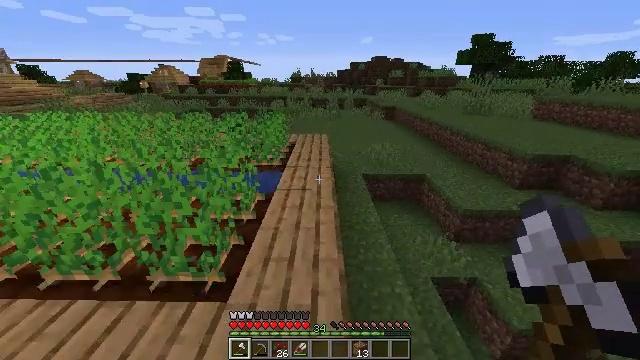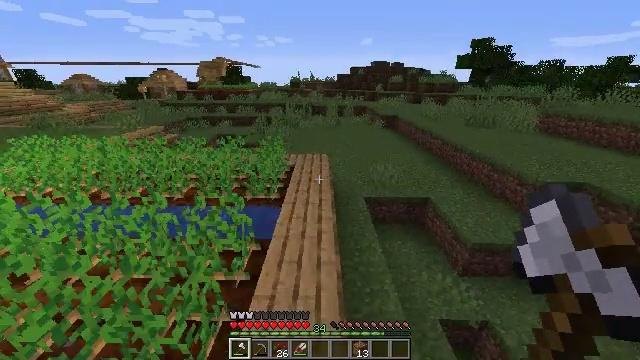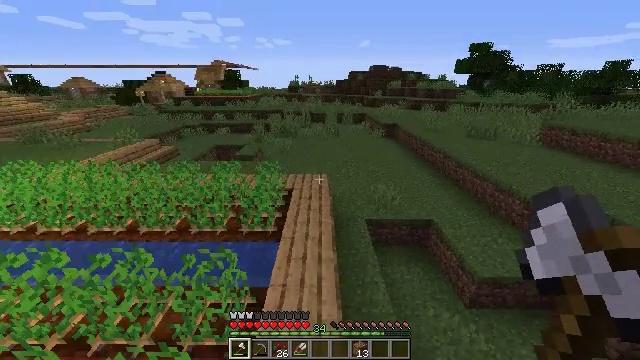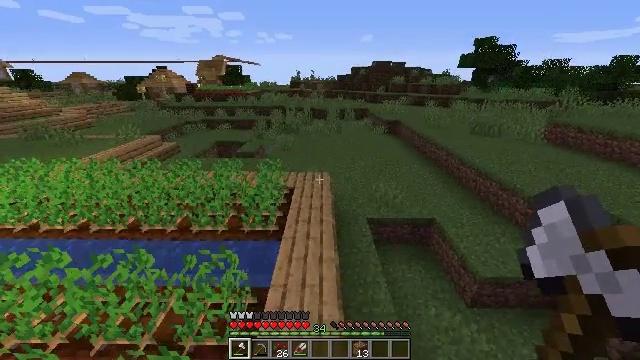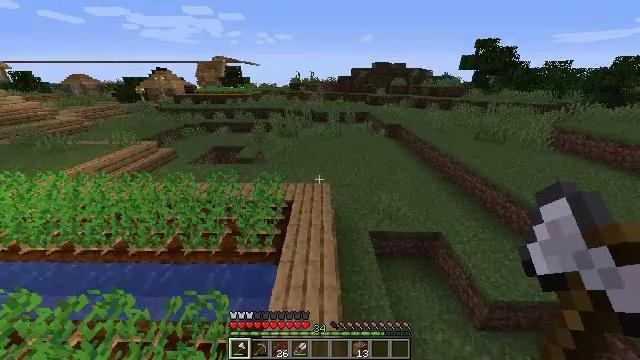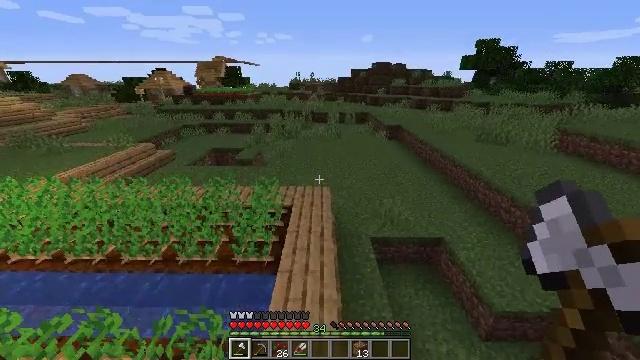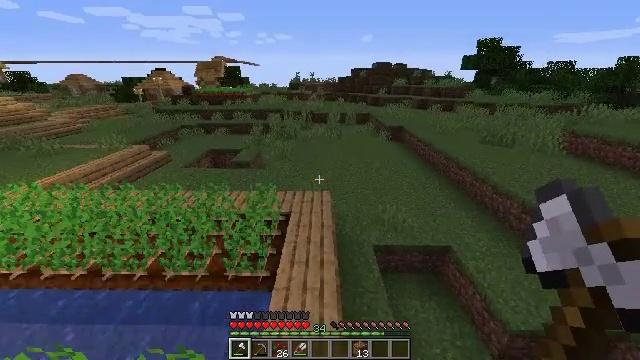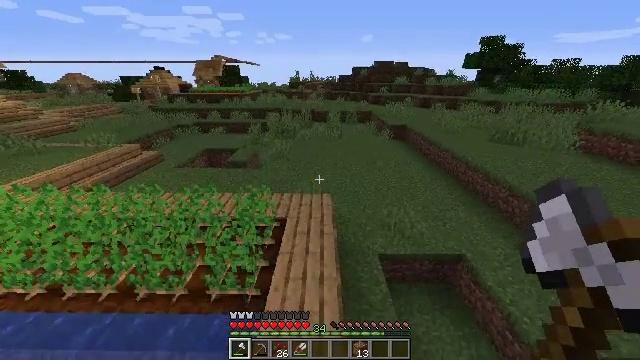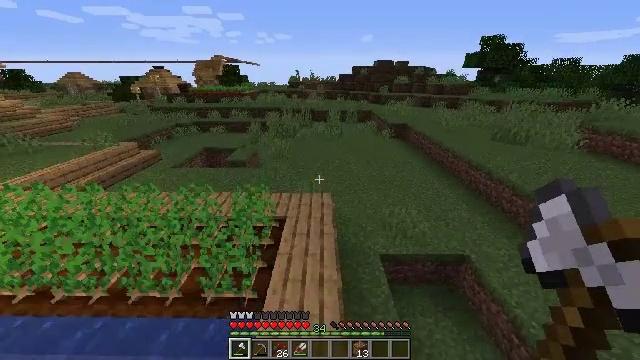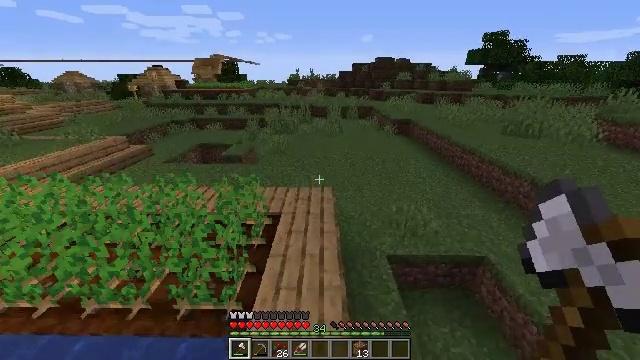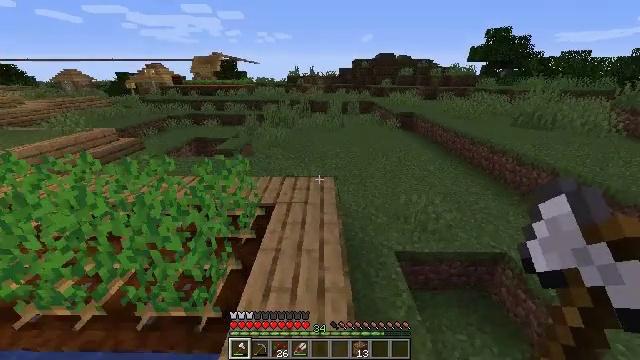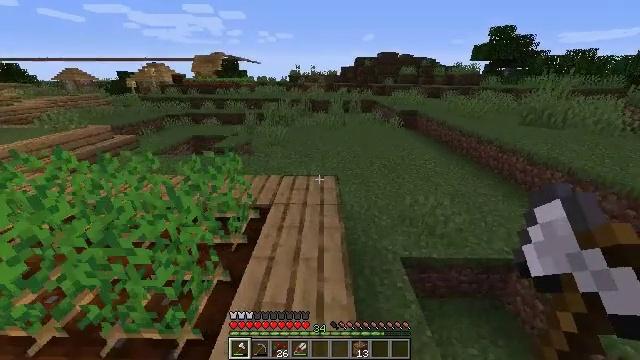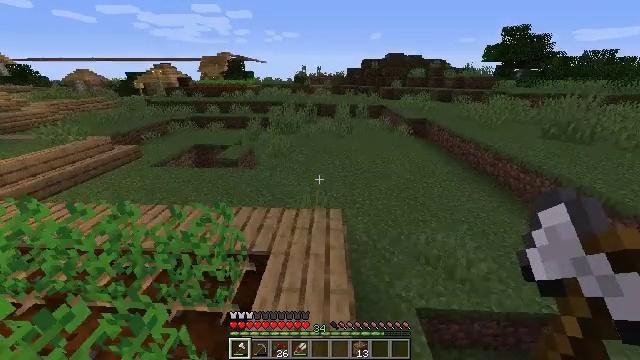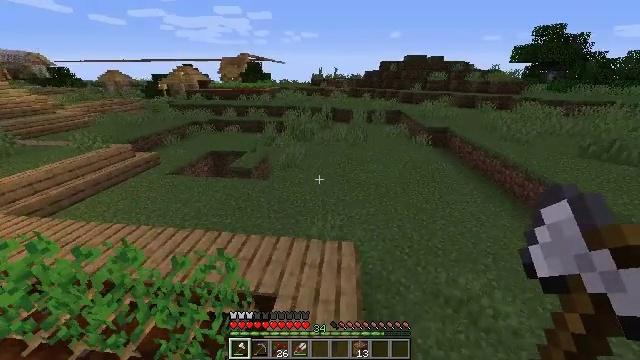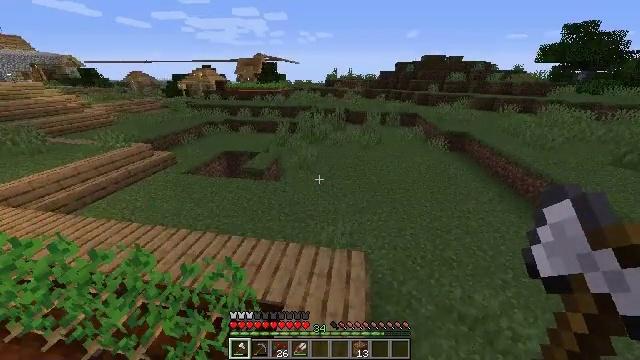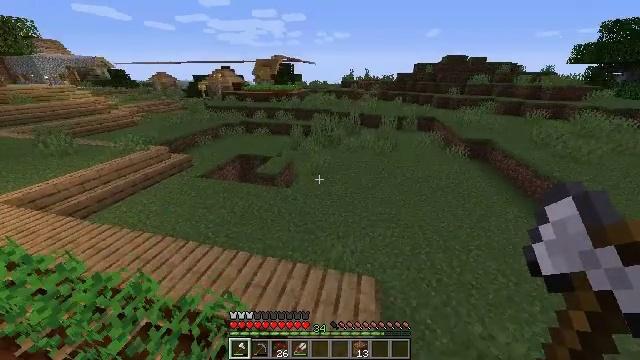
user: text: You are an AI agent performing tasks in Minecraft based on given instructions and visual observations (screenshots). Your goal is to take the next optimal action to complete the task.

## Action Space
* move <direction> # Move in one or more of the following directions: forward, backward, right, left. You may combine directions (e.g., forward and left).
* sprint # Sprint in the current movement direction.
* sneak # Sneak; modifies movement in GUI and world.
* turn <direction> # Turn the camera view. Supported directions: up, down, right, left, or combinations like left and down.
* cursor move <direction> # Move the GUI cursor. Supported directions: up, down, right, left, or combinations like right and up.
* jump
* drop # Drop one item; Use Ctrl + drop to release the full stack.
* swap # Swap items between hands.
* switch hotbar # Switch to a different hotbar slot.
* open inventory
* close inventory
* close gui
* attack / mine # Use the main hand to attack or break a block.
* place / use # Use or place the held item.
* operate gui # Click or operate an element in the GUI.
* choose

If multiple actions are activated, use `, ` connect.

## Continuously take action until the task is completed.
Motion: motion action
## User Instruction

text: Obtain black dye via the crafting process.
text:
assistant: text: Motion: move forward, jump
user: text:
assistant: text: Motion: move forward, jump
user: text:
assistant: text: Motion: move forward, turn down
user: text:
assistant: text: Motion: move forward
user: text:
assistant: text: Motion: move forward
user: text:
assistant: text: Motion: move forward
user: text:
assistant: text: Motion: move forward
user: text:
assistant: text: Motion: move forward
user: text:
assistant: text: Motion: move forward
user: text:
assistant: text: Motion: move forward
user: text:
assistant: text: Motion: move forward
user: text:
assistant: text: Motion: move forward, turn left, jump
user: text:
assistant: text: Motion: move forward, turn left, jump
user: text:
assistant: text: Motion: move forward, turn left, jump
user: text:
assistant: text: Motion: move forward, turn left, jump
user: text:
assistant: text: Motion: move forward, turn left
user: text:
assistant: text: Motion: move forward, turn left
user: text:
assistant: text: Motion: move forward, turn left
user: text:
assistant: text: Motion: move forward, turn left
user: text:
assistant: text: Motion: move forward, turn left
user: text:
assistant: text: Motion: move forward, turn left
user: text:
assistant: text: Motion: move forward, turn left
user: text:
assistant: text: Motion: move forward, turn left
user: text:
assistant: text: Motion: move forward, turn left
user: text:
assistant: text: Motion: move forward, jump
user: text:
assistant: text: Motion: move forward, jump
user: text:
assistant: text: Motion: move forward, jump
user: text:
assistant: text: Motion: move forward, jump
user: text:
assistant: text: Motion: move forward, turn left
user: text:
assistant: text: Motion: move forward